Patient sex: M
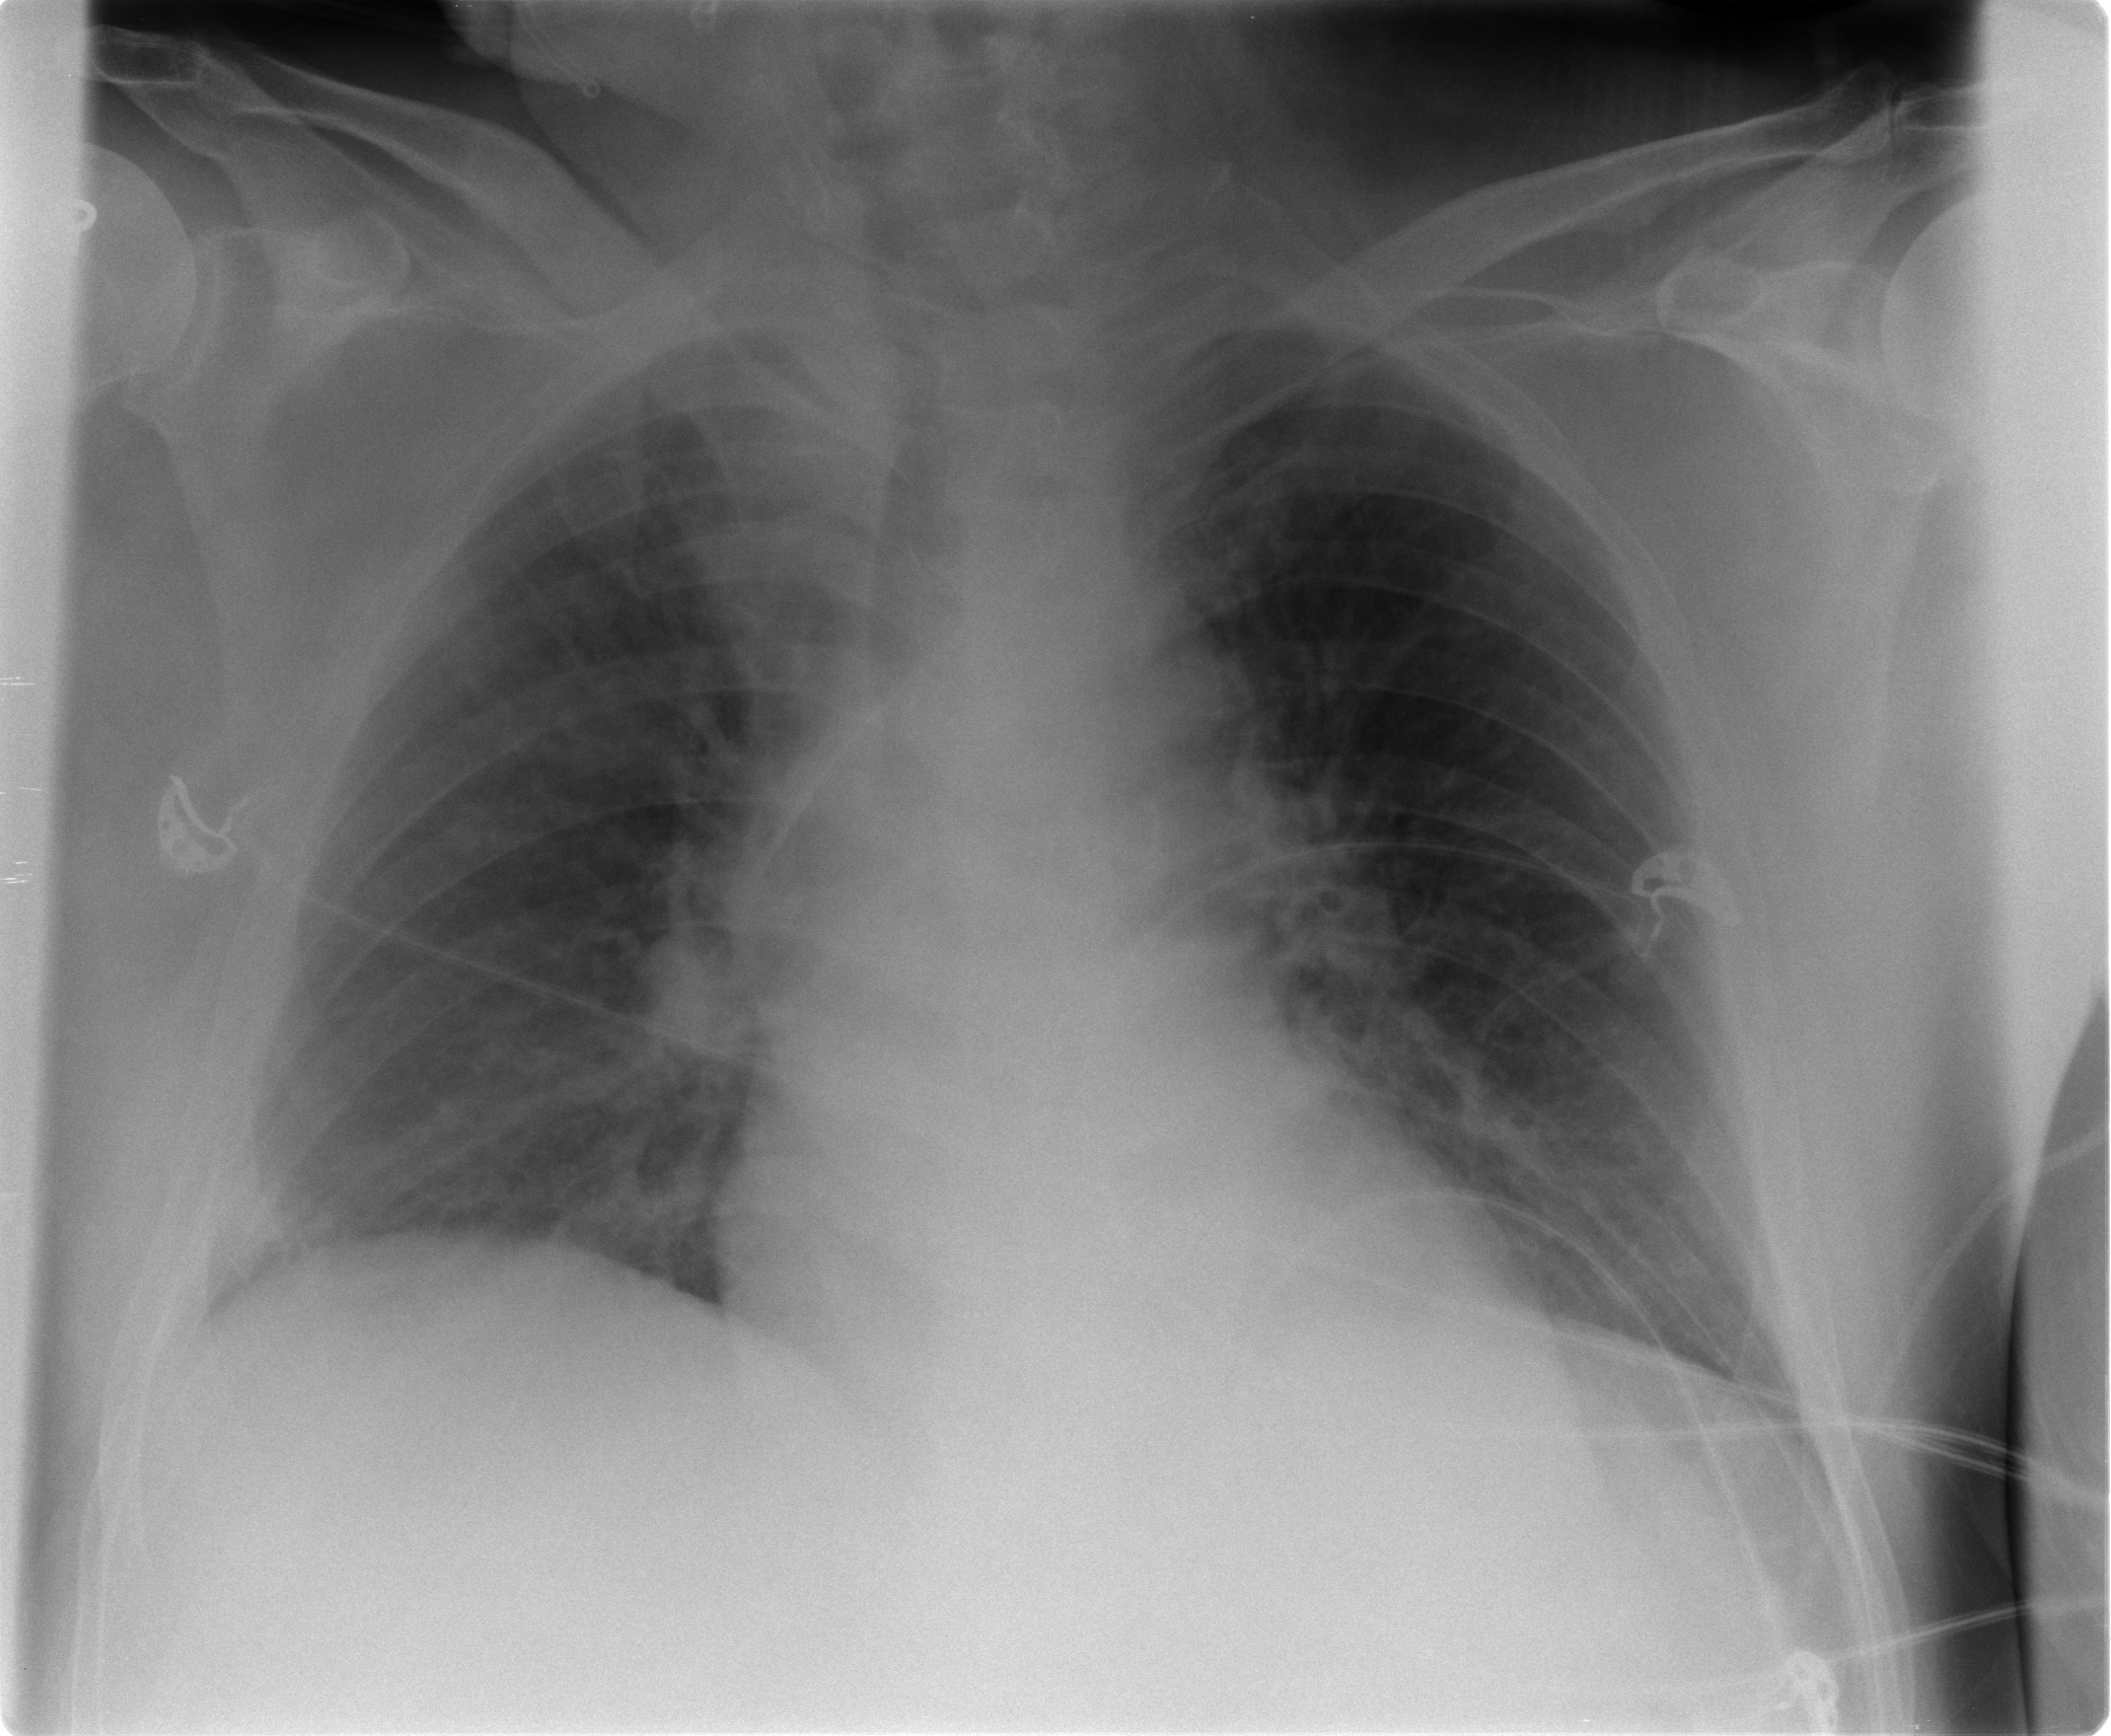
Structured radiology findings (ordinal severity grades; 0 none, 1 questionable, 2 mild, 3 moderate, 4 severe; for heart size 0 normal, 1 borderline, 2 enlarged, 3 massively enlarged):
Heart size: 2
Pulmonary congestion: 2
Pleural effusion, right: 1
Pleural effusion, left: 2
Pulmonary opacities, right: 0
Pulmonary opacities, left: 0
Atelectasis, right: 2
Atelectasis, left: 2